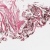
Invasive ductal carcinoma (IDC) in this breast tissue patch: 0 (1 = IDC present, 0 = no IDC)